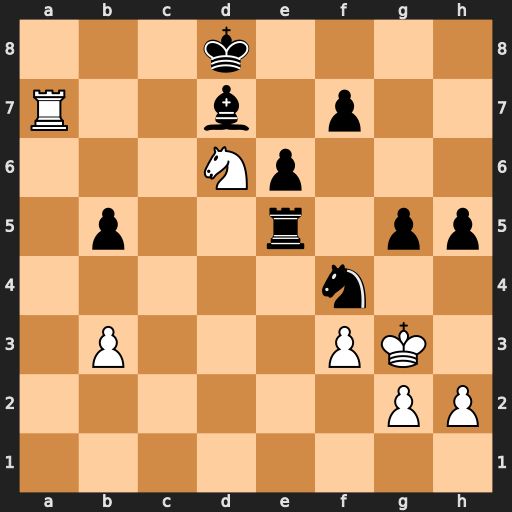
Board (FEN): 3k4/R2b1p2/3Np3/1p2r1pp/5n2/1P3PK1/6PP/8
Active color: w
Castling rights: -
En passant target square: -
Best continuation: Nxf7+ Ke7 Nxe5